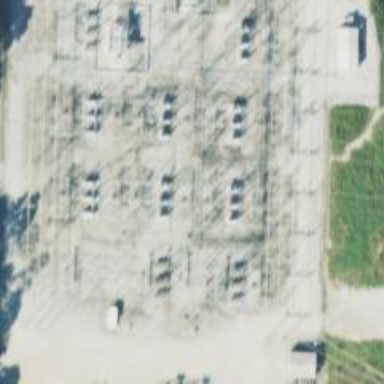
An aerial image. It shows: Switch used for power control.